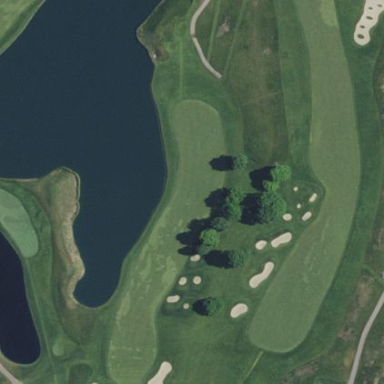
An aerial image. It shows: Golf fairway surrounded by grass.